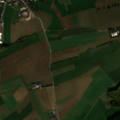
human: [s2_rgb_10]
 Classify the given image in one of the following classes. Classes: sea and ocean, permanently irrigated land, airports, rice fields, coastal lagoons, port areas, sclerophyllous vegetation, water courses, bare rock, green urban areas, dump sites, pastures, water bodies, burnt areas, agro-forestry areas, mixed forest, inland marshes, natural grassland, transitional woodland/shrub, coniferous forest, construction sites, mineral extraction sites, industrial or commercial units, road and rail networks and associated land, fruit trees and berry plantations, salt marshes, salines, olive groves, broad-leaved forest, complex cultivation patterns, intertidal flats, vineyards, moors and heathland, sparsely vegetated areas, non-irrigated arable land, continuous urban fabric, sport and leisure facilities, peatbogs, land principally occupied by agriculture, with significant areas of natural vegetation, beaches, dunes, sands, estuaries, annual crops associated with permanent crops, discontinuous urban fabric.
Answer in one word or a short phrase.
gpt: discontinuous urban fabric, non-irrigated arable land, complex cultivation patterns, land principally occupied by agriculture, with significant areas of natural vegetation, coniferous forest